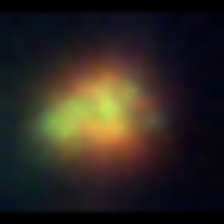
Taxon: NanoPlankton
Group: Other